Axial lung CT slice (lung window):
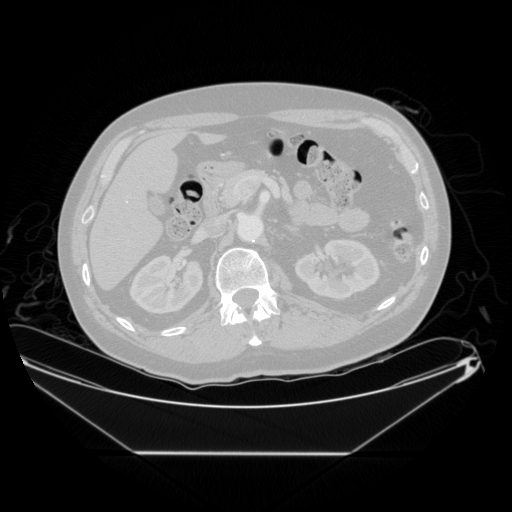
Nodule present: no